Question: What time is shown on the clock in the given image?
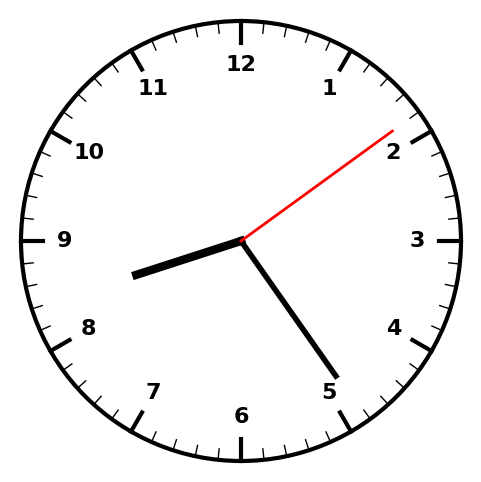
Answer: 08:24:09